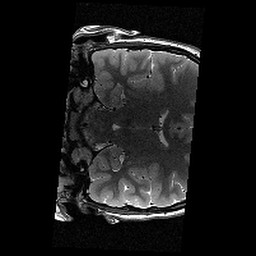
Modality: T2w
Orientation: coronal
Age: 14
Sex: female
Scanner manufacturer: siemens
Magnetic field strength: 3 T
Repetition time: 9.23 s
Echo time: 0.067 s